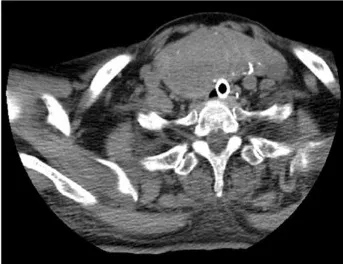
Preoperative cervical CT images of 4 cases. (D) Case 4. Under tracheal intubation, after the left partial thyroidectomy, the size of the right thyroid gland was about 87 x 38 mm, protruding behind the sternum.
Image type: radiology (ct)